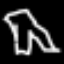
Label: pants